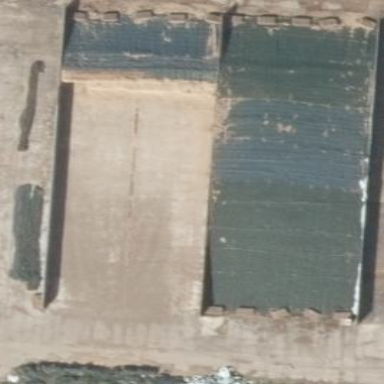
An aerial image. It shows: Bunker silo.